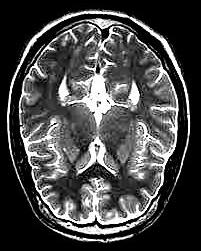
Label: notumor